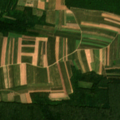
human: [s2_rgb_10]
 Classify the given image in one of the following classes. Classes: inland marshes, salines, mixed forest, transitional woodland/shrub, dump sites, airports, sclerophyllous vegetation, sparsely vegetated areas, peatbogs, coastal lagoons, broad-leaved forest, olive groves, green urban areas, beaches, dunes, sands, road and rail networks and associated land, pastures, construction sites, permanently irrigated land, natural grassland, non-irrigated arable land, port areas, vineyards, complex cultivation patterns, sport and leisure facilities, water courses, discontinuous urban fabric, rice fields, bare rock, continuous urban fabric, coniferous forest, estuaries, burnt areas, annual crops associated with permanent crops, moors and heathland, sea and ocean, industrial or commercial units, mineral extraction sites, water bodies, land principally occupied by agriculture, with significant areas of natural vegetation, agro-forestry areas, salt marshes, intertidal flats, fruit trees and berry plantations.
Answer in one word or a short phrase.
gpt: non-irrigated arable land, land principally occupied by agriculture, with significant areas of natural vegetation, broad-leaved forest